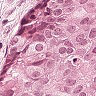
Metastatic tissue present: yes